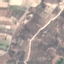
Label: PermanentCrop